Question: I'm trying to create a responsive nav and search bar container row composed of a 3 column-long logo (made of two horizontal columns) on the left, and a 9 column-long nav and search bar on the right (also made of two horizontal columns - nav on top and search on bottom). I need all of these columns to have the same height in different devices. See image for current and expected result:

I've tried using w-100 and height at 100%, plus various bootstrap tricks to have all columns have the same height, but can't seem to get it right and hardcoding the column height will not work across devices. I'm not a bootstrap expert so may have a fundamental flaw in this design.
'''
<div class="row">
//container for two columns on the left, containing both parts of the logo
<div class="first-container col-lg-3">
<div class="row d-flex flex-column">
<div class="col-lg-12 w-100">
<img src="public/img/....png" alt="logo-desktop" class="w-100" />
</div>
<div class="col-lg-12 w-100">
<img src="public/img/....png" alt="logo-desktop" class="w-100" />
</div>
</div>
</div>
//container for two columns on the right, containing nav and search bar
<div class="second-container col-lg-9">
<div class="row d-flex flex-column ">
<div class="col-lg-12">
<nav class="navbar navbar-inverse navbar-toggleable-md">...
//nav bar
</nav>
</div>
<div class="col-lg-12">
//search bar
</div>
</div>
</div>
</div>
'''
The expected result is as in the screenshot.
Thanks for any help!
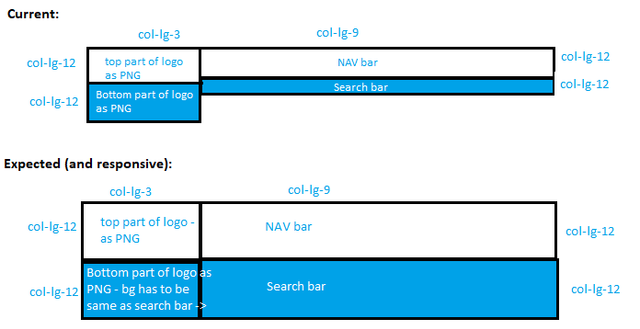
Answer: Simplify the structure. There's no reason to use the nesting.
'''
<div class="row">
<div class="col-3">
<img src="//placehold.it/160x40" alt="logo-desktop">
</div>
<div class="col-9">
<nav class="navbar navbar-dark py-0 bg-dark navbar-toggleable-md">
<a href="/" class="navbar-brand">Navbar</a>
<div class="navbar-collapse collapse" id="navbar5">
<ul class="navbar-nav">
<li class="nav-item active">
<a class="nav-link" href="#">Link <span class="sr-only">Home</span></a>
</li>
<li class="nav-item">
<a class="nav-link" href="#">Link</a>
</li>
<li class="nav-item">
<a class="nav-link" href="#">Link</a>
</li>
<li class="nav-item">
<a class="nav-link" href="#">Link</a>
</li>
</ul>
</div>
</nav>
</div>
<div class="col-3">
<img src="//placehold.it/160x40/222" alt="logo-desktop">
</div>
<div class="col-9">
<input class="form-control" placeholder="search bar">
</div>
</div>
'''
<URL>